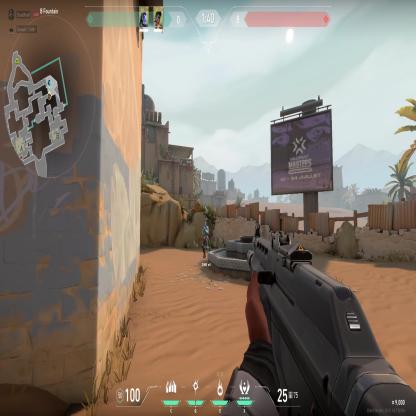
Label: teammate